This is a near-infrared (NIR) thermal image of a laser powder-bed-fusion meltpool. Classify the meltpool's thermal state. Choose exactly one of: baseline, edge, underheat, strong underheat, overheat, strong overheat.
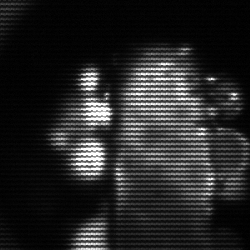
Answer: strong underheat